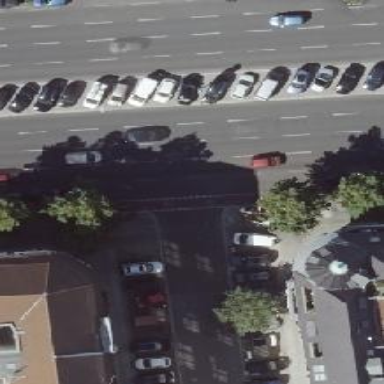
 and parking is available on the kerb on both sides."